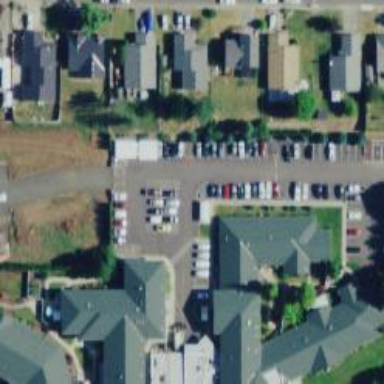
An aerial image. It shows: Driveway.